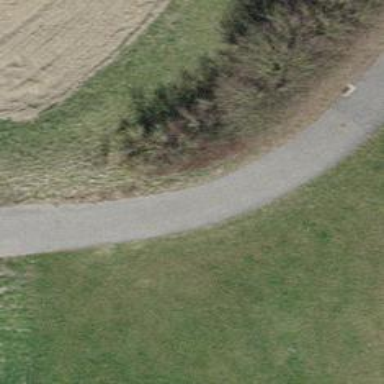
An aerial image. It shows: Residential road with asphalt surface and no sidewalks.